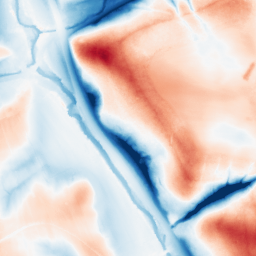
Category: classical
Decomposition family: gaussian_anisotropic
Decomposition parameters: sigma_x: 20
sigma_y: 20
Upsampling method: lanczos
Upsampling parameters: scale: 2
Upsampling scale: 2